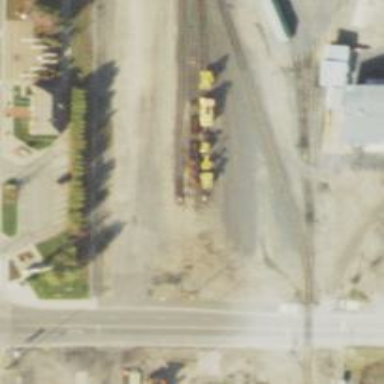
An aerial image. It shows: Railway spur service.